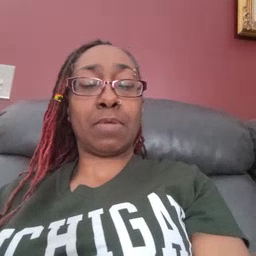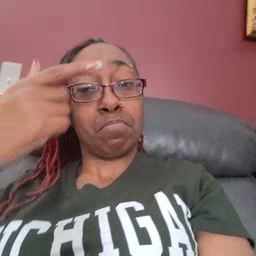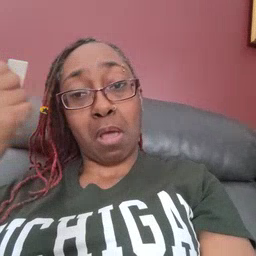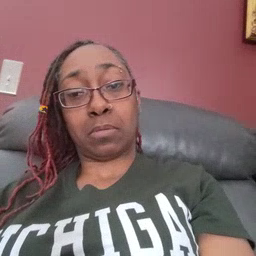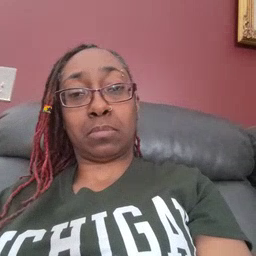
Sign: because